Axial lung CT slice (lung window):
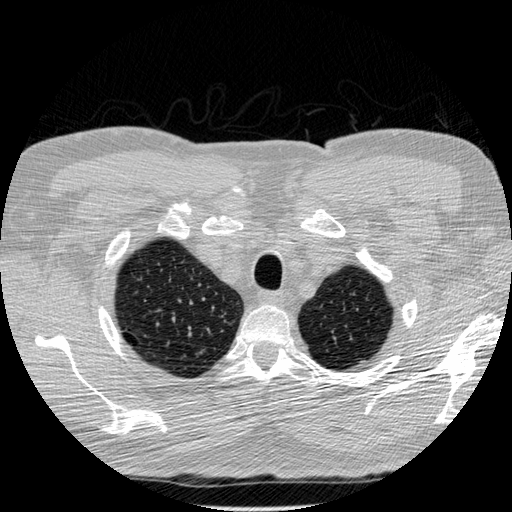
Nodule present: no